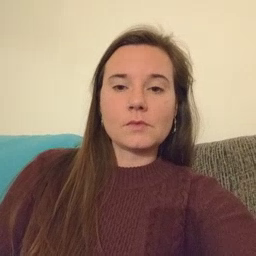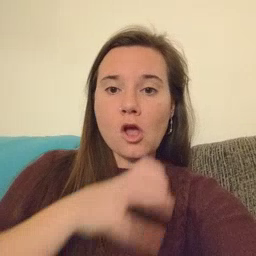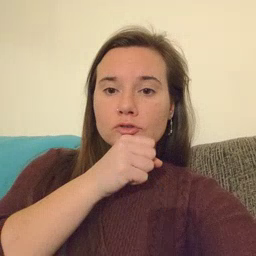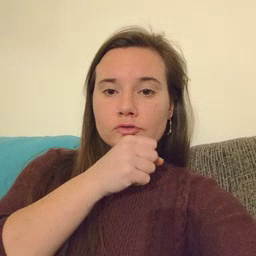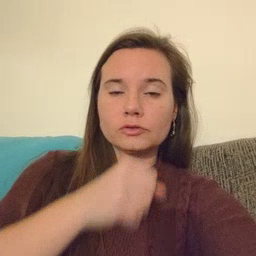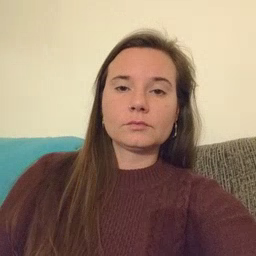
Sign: orange